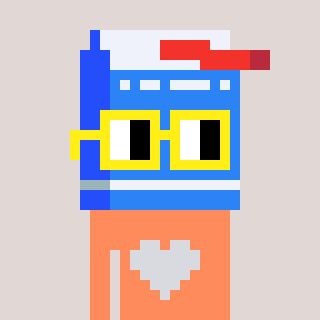
a pixel art character with square yellow glasses, a milk-shaped head and a peachy-colored body on a warm background